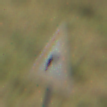
Verkehrszeichen: KurveRechts
Umgebung: Outdoor, Nature
Tageszeit: MorningAfternoon
Wetter: Overcast
Licht: Natural
Jahreszeit: NotSpecified
Kontrast: LowContrast